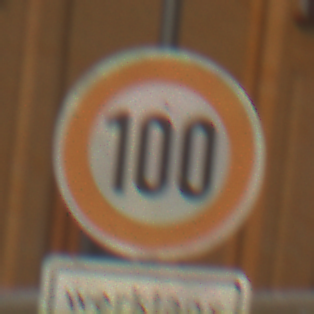
Verkehrszeichen: Geschwindigkeit100
Zusatzzeichen unten: ZeitangabenMitBeschraenkungAufWochentage7
Umgebung: Outdoor, Urban
Tageszeit: MorningAfternoon
Wetter: PartlyCloudy
Licht: Natural
Jahreszeit: NotSpecified
Kontrast: HighContrast